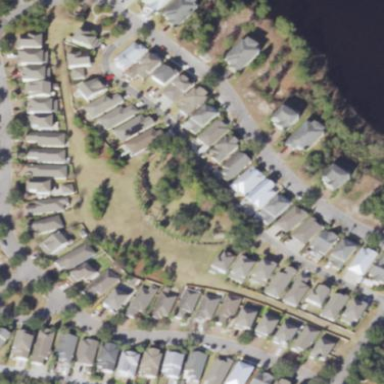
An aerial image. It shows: Residential area consisting of single-family homes.